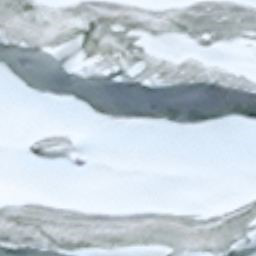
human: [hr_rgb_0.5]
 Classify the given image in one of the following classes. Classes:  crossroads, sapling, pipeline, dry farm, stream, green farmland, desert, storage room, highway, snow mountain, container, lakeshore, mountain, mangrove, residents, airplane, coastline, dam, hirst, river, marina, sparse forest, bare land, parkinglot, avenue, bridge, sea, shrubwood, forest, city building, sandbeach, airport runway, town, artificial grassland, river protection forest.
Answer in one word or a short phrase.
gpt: snow mountain